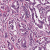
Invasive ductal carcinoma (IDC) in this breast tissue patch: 1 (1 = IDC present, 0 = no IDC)